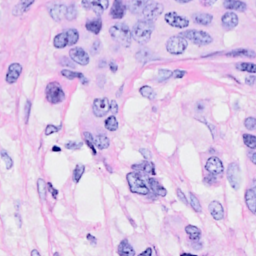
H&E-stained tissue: Breast